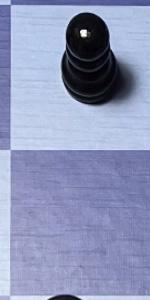
Label: Empty